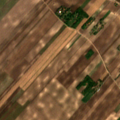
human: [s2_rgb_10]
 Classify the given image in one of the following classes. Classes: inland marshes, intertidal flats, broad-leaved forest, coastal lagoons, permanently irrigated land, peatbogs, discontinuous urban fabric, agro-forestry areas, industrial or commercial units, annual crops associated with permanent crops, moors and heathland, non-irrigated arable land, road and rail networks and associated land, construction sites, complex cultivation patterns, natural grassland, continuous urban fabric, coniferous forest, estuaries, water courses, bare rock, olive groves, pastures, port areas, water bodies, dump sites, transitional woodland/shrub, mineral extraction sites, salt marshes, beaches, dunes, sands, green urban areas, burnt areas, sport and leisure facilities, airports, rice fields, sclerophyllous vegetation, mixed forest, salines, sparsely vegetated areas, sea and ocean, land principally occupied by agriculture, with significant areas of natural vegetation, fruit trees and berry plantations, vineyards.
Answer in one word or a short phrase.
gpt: non-irrigated arable land, complex cultivation patterns